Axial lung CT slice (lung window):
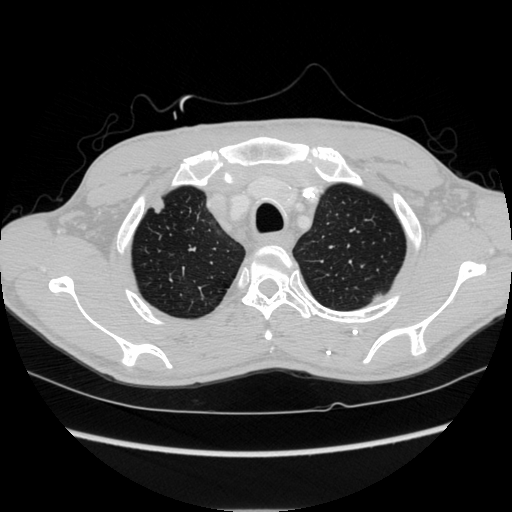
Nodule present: yes
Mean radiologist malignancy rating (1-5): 3.75